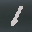
Label: 1